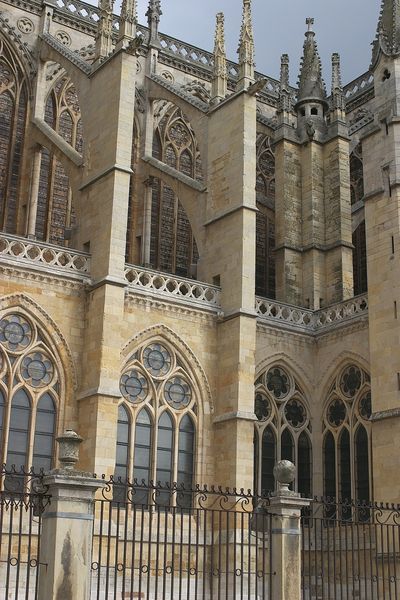
Titel: Kathedrale “Santa Maria la Réal” in Leon
Standort: Léon, Santa Maria la Real (EU - E)
Schlagwörter: himmel, fenster, glas, paris, pfeiler, säulen, gebäude, rose, zaun, architektur, stein, gitter, kirche, spitzen, gotik, balkon, bogen, fassade, detail, geländer, pfosten, foto, fotografie, bögen, schmiedeeisen, außen, türmchen, türme, rundfenster, dom, kathedrale, sims, gesims, sandstein, buntglas, gotisch, seitenschiff, spitzbogen, spitzbögen, detaill, ballustrade, streben, durchbrochen, rosetten, kleeblatt, maßwerk, fialen, strebewerk, mauerstein, strebepfeiler, neugotisch, kölner dom, cambridge, birche, dom kirche, kirche gebäude, klirch